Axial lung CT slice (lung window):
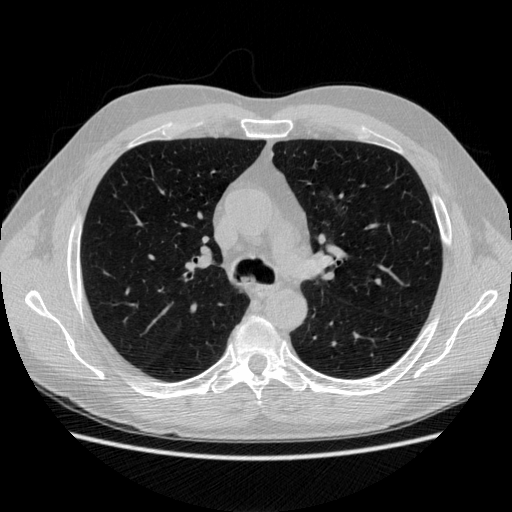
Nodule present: no